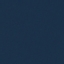
Land use / land cover: SeaLake